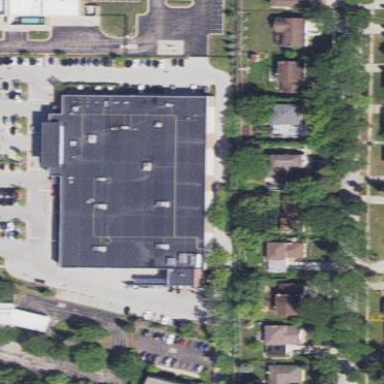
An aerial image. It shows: Retail building housing supermarket.